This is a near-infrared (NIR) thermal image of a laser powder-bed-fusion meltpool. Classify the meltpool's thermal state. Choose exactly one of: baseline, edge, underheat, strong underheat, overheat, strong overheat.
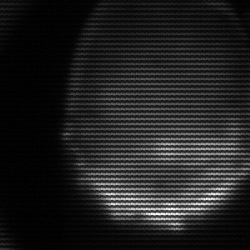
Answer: edge